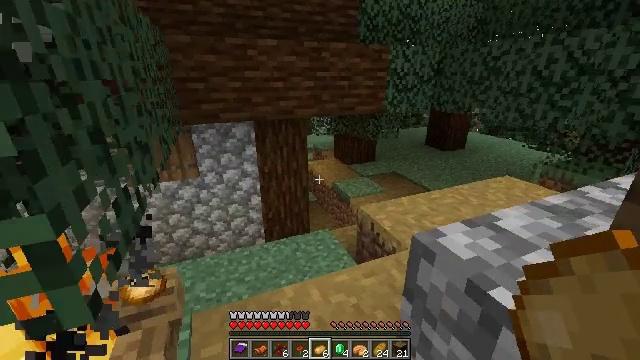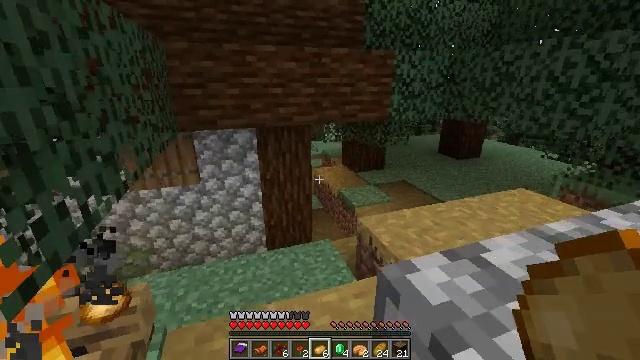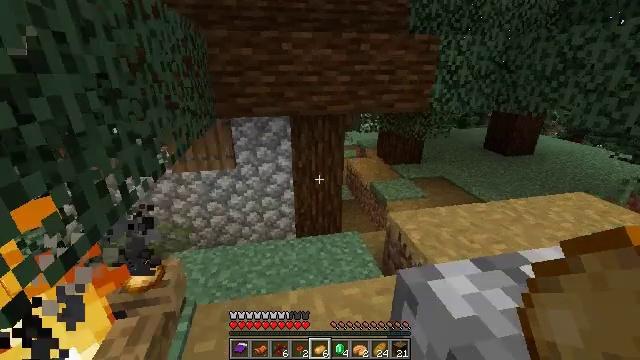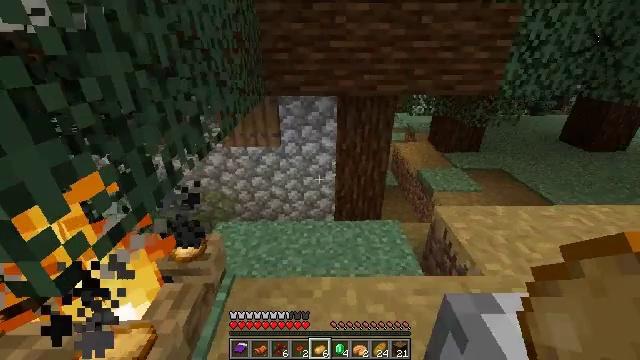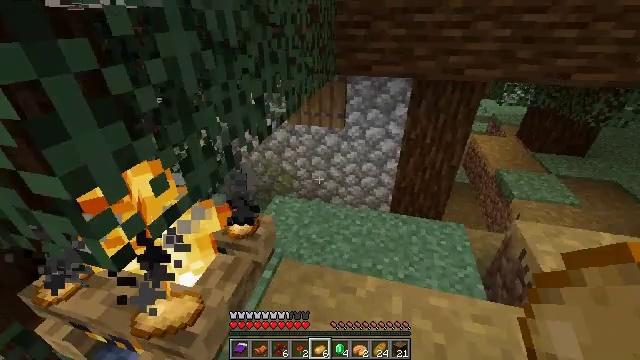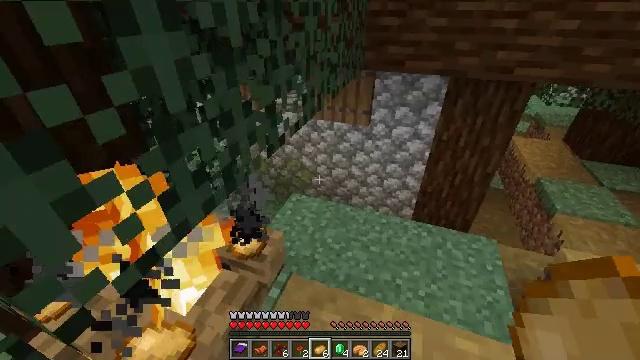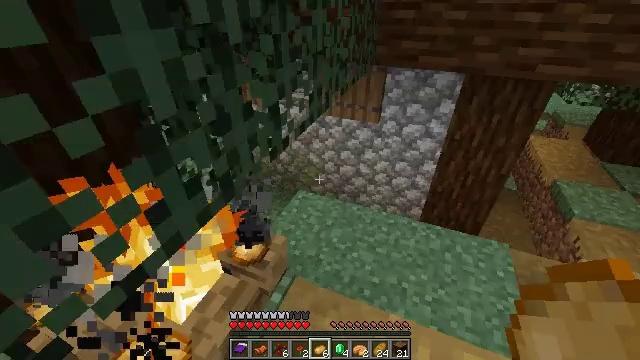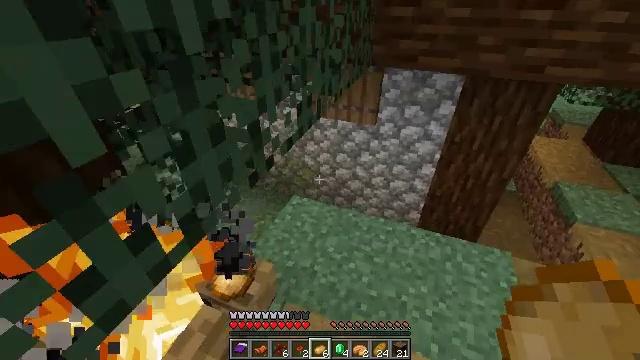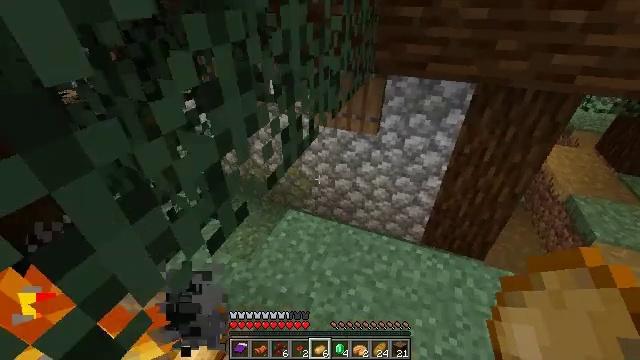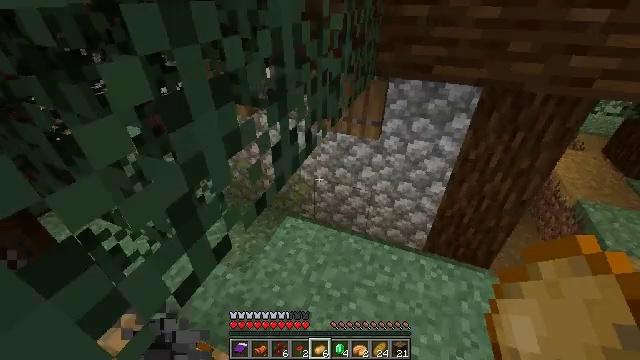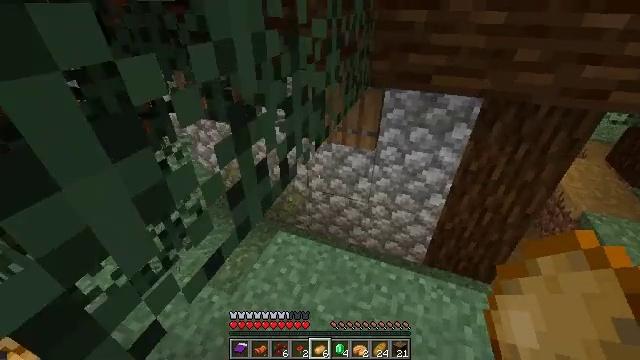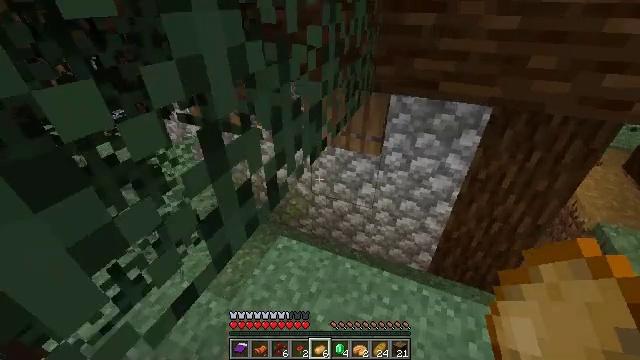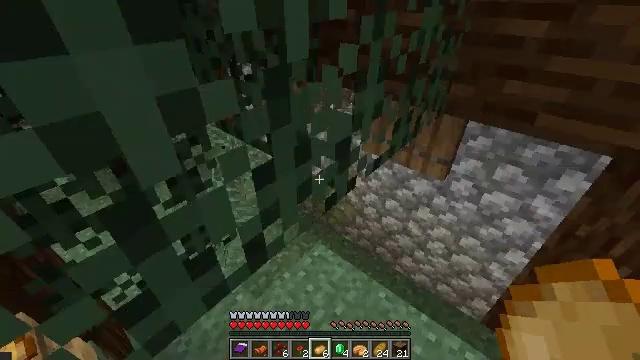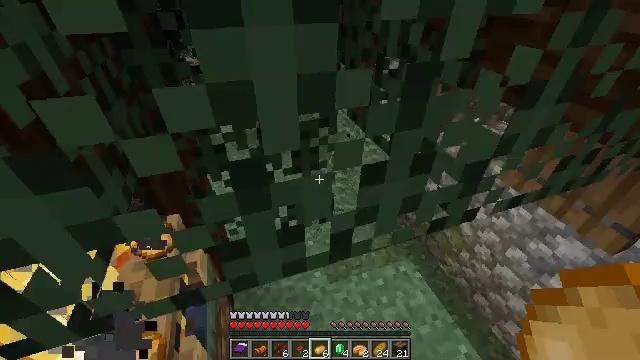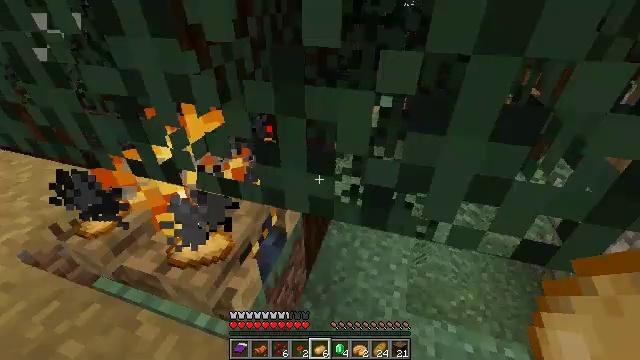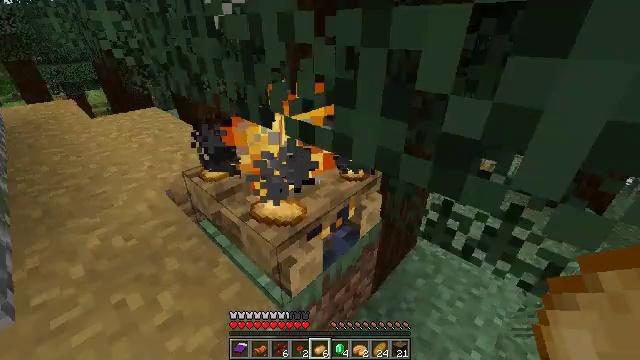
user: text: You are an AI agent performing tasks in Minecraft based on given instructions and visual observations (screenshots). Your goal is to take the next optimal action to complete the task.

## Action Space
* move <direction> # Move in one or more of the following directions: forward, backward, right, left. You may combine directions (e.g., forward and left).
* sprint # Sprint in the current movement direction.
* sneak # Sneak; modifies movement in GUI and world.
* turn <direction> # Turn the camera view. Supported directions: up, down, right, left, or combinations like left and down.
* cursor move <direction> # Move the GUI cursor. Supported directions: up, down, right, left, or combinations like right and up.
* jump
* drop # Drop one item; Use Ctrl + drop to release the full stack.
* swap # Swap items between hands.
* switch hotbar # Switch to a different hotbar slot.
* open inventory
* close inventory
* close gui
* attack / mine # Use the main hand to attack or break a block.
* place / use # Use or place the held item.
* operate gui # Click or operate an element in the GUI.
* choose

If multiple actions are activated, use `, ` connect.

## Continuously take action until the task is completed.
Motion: motion action
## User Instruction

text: craft item air
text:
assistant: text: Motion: move forward and move right, turn left and up
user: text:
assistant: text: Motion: move forward and move right, turn left and down
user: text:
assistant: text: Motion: move forward and move right, turn left and down
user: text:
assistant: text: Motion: move forward, turn left and down
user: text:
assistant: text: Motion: move forward, turn left and down
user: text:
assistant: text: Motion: move forward, turn left and down
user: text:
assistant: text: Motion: move forward
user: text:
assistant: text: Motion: move forward
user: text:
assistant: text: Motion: move forward
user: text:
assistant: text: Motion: move forward and move right
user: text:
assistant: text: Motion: move forward and move right, turn left
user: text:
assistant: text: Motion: move forward and move right, turn left and down
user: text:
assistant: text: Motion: move right, turn left
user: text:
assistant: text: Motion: move right, turn left and up
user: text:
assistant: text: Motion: move right, turn left and up
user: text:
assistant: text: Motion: move right, turn left and up
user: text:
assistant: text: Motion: move right, turn up
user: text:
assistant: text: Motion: move right, turn left and up
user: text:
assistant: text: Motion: turn up
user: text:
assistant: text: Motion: no_op
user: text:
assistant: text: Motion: turn right
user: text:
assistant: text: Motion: no_op
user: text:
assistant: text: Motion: no_op
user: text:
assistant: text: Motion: no_op
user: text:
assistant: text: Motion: turn left
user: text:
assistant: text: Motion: turn left and up
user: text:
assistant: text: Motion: turn left
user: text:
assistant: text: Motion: no_op
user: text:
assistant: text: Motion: no_op
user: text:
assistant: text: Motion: sneak